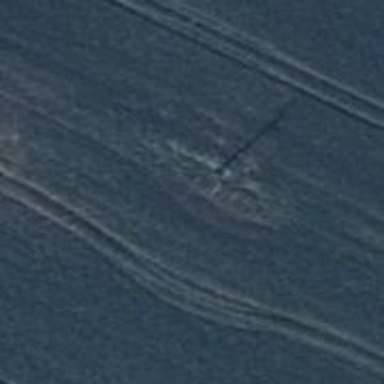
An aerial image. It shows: Power pole.